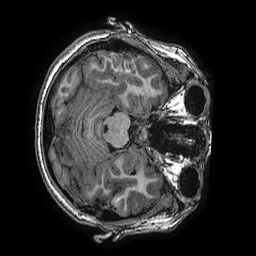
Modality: T1w
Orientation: axial
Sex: female
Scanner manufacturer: ge
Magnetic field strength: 3 T
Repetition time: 0.0077 s
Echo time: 0.003436 s